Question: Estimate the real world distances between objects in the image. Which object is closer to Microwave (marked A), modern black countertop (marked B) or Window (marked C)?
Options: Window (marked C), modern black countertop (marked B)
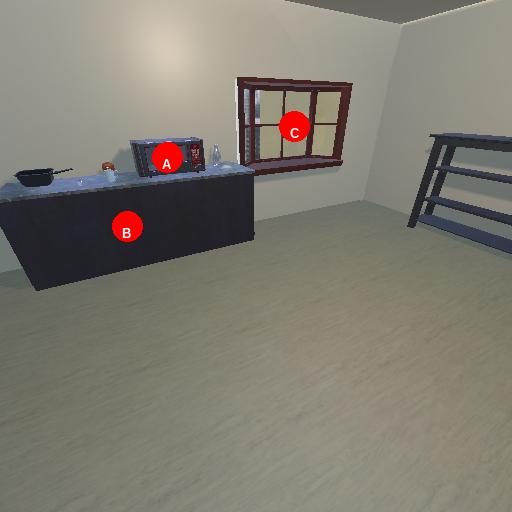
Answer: Window (marked C)